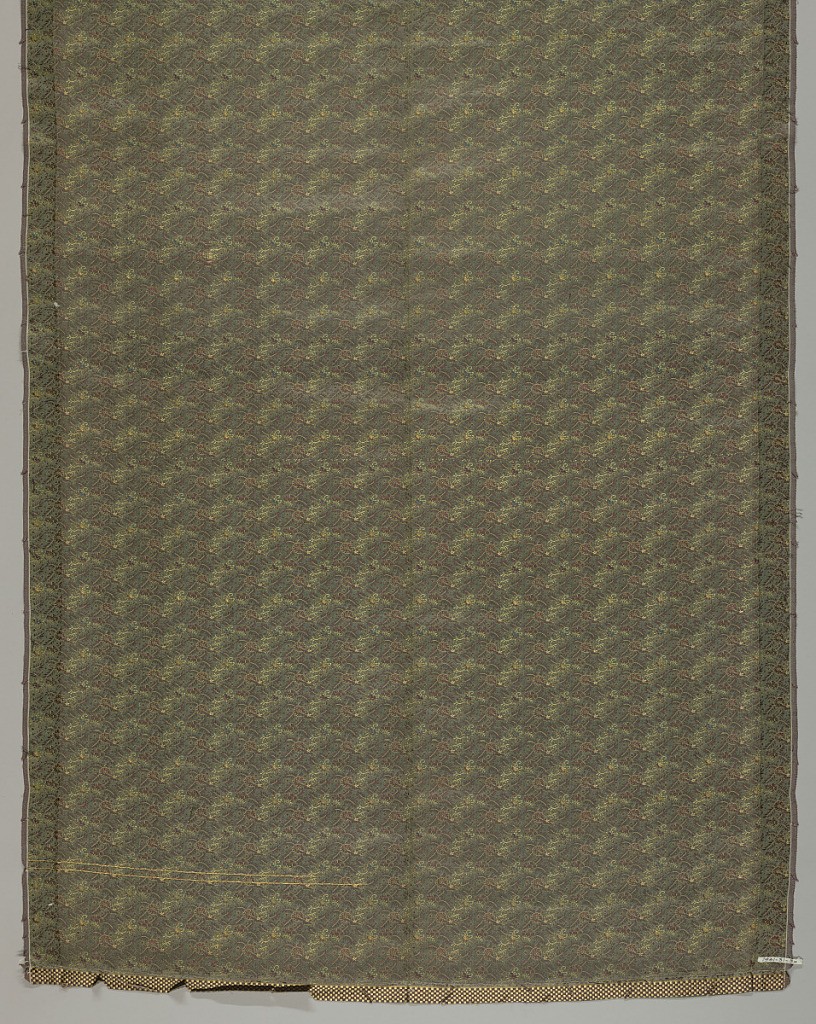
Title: Obi fabric
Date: late 19th century
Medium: silk Technique: plain compound satin weave
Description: Panel of obi fabric with a gray-green ground has a small vine pattern in brown, yellow, and blue-gray.